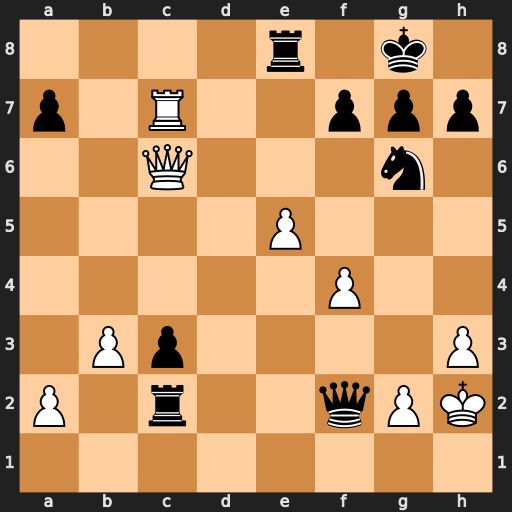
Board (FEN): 4r1k1/p1R2ppp/2Q3n1/4P3/5P2/1Pp4P/P1r2qPK/8
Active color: w
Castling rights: -
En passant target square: -
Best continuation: Qxe8+ Nf8 Qxf7+ Kh8 Qxf8#